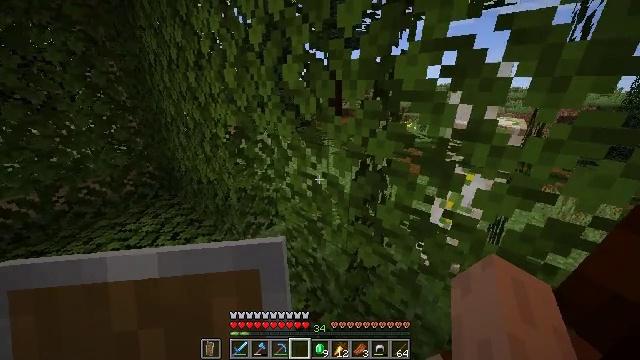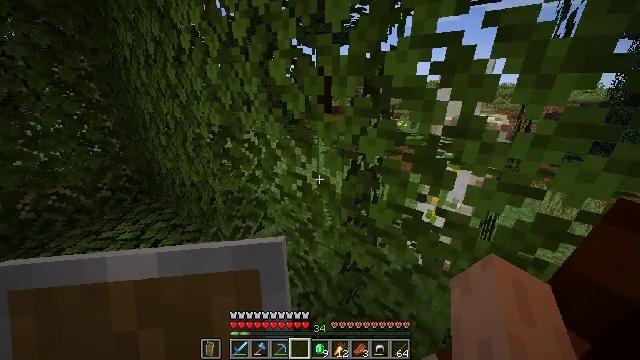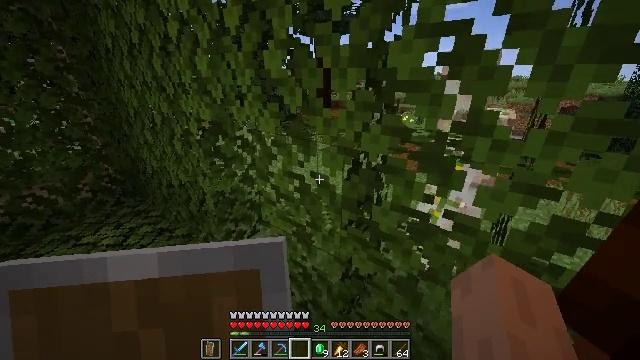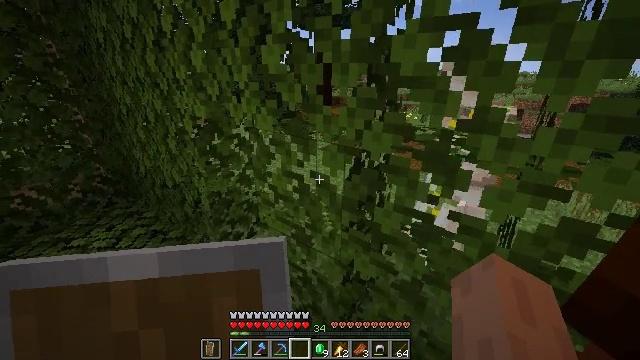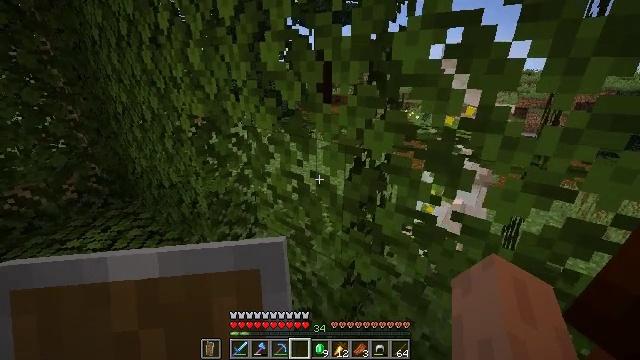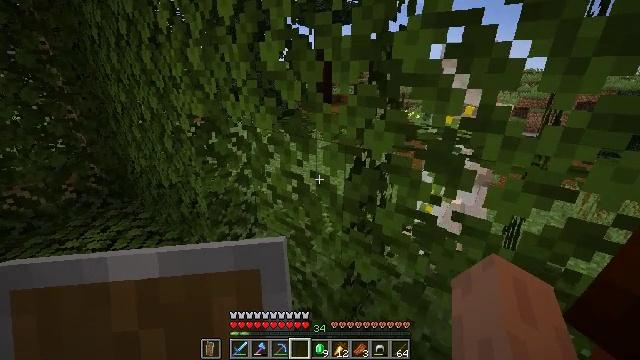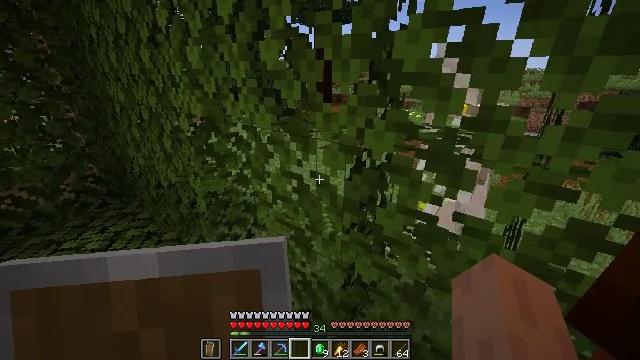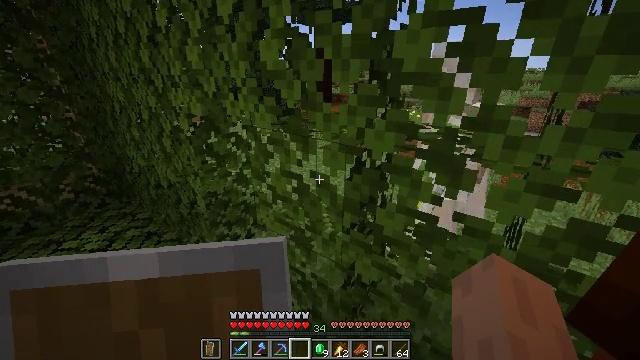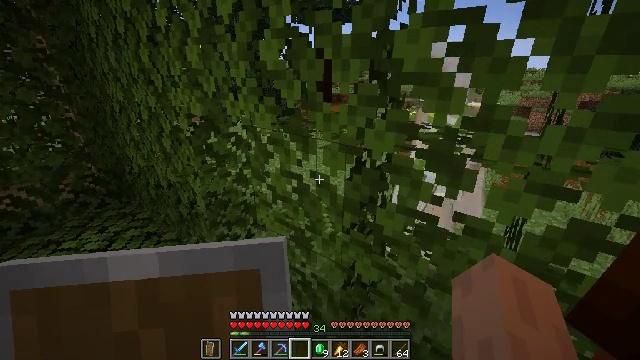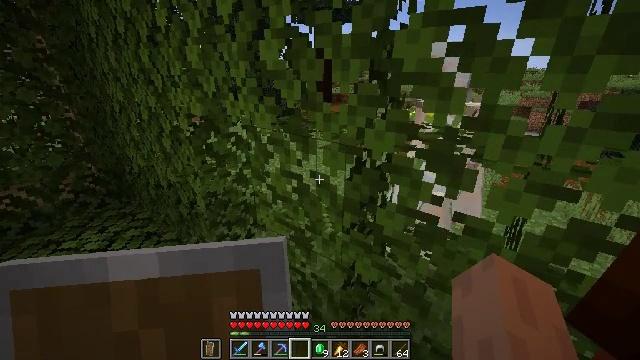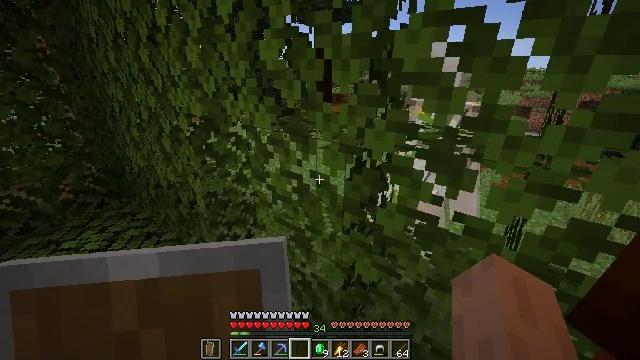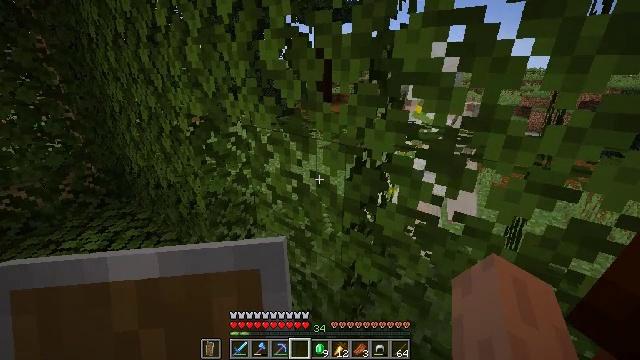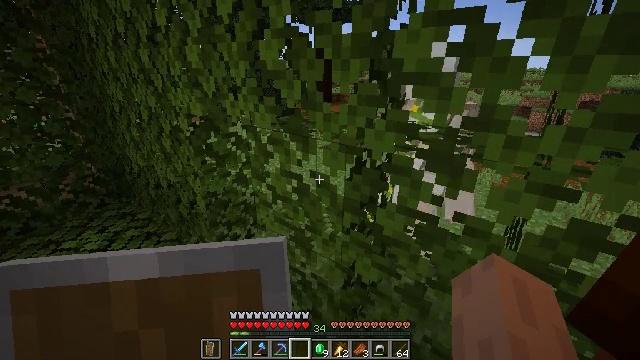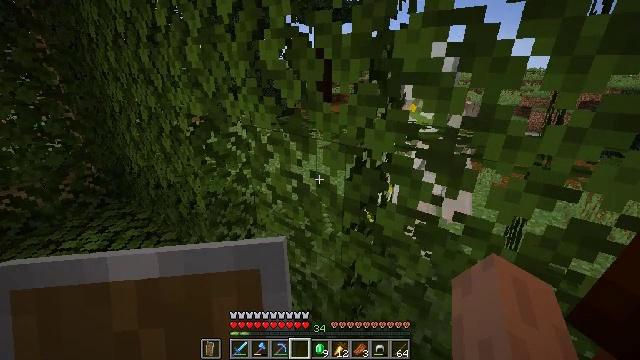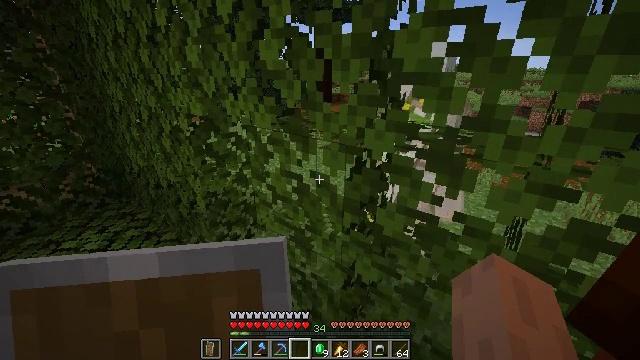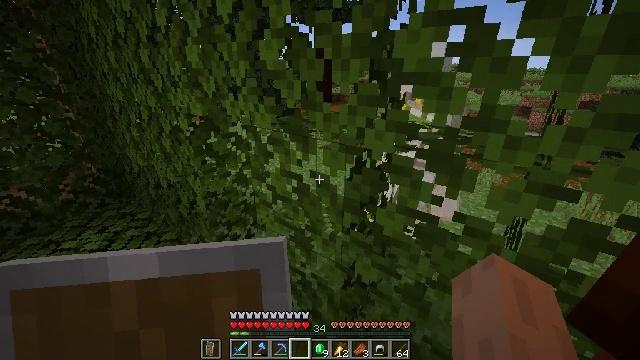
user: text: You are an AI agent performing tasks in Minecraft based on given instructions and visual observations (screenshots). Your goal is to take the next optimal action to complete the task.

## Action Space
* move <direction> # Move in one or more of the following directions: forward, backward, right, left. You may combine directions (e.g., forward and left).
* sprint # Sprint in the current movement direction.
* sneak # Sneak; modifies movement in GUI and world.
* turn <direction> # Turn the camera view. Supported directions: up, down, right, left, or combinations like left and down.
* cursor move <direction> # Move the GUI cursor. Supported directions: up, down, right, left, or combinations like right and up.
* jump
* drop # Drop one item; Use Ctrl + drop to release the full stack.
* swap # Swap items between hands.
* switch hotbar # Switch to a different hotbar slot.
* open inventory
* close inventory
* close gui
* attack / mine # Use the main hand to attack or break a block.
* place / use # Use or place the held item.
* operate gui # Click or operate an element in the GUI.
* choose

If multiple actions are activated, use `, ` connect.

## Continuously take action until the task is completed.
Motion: motion action
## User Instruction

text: Trim the tree by mining oak leaves.
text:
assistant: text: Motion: no_op
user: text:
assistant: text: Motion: no_op
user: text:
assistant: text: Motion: no_op
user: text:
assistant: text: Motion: no_op
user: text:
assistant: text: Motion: no_op
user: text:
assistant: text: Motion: no_op
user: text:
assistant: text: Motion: no_op
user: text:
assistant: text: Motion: no_op
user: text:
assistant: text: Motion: no_op
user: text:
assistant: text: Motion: no_op
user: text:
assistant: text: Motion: no_op
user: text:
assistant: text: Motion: no_op
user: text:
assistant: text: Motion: no_op
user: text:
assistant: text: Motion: no_op
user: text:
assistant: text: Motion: no_op
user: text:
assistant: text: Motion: no_op
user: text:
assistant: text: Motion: no_op
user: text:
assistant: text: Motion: no_op
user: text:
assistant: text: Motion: no_op
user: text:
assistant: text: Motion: no_op
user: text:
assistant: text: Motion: no_op
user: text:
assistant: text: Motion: no_op
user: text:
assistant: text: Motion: no_op
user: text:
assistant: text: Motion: no_op
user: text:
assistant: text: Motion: move forward
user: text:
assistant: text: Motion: move forward
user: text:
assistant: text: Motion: move forward
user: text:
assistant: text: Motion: move forward
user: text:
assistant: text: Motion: move forward
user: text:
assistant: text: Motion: move forward